Interaction volume radius: 5 \u00c5
Interaction volume height: 15 \u00c5
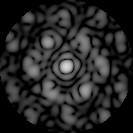
Disorder parameter: 0.5076